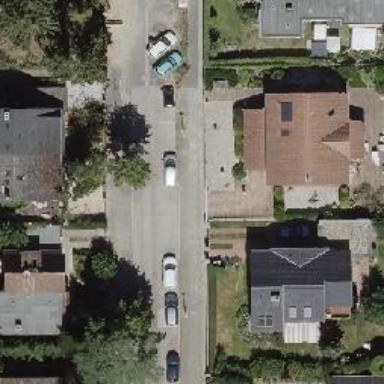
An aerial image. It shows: Residential road with asphalt surface. Both sides have sidewalks.